Question: Hi;
Last day i'm tried to start with a simple reporting web project in 'ASP.Net', after many times of searches and examines different 'jQuery' charting plugins, i'm found Telerik useful for my project. so i'm downloaded the latest version of Telerik controls. then i'm installed it on my PC and get's to run demo. but when i'm run Live example of Telerik, i'm see this error:

How can i solve this error?
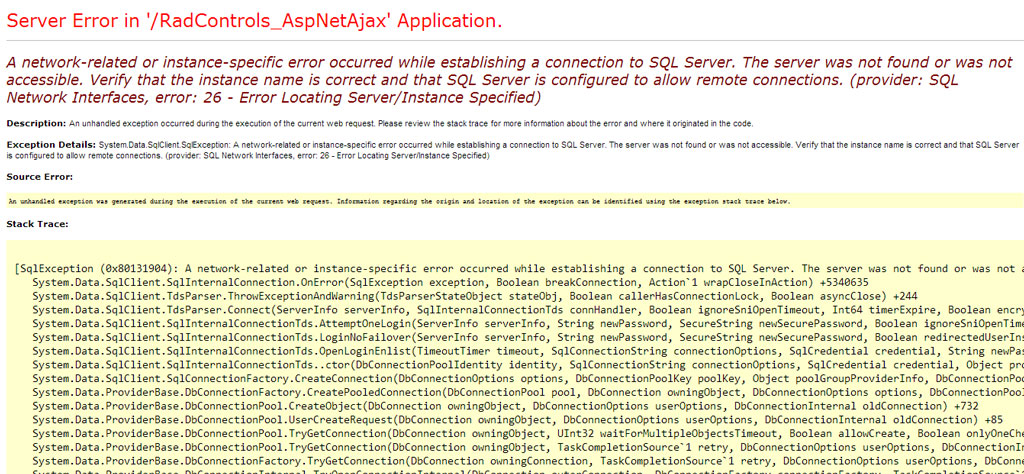
Answer: I'm solved my problem. I'm search this problem on 'google' and other forums, but couldn't find an answer. so, i'm get to the installation path of Live demo and opened the '.sln' file. then 'Visual Studio' reported me an error that this application needs to 'SQL Server Express' that currently is not installed on this system. so, i'm downloaded the latest version of 'SQL Server Express' from 'Microsoft' site and installed it and now every thing works fine.
'SQL Server Express' <URL>